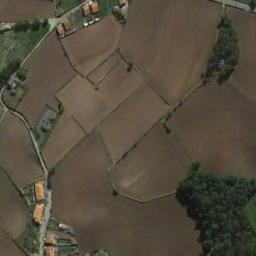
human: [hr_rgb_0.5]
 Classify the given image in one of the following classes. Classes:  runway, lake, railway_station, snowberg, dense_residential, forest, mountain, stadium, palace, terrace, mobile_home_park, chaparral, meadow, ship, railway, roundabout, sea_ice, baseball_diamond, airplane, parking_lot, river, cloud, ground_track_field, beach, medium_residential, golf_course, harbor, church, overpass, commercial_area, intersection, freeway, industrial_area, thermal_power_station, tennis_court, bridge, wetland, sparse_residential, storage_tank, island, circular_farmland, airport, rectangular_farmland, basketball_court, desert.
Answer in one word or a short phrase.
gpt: terrace